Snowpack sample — Loveland Pass, Silver Plume, Colorado, USA (1/12/25, 11:40 AM MST)
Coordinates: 39.66, -105.88
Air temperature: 7 °F
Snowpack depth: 140 cm
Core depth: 10 cm
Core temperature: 41 °F
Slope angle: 11°, slope face: 30°
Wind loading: high
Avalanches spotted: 2
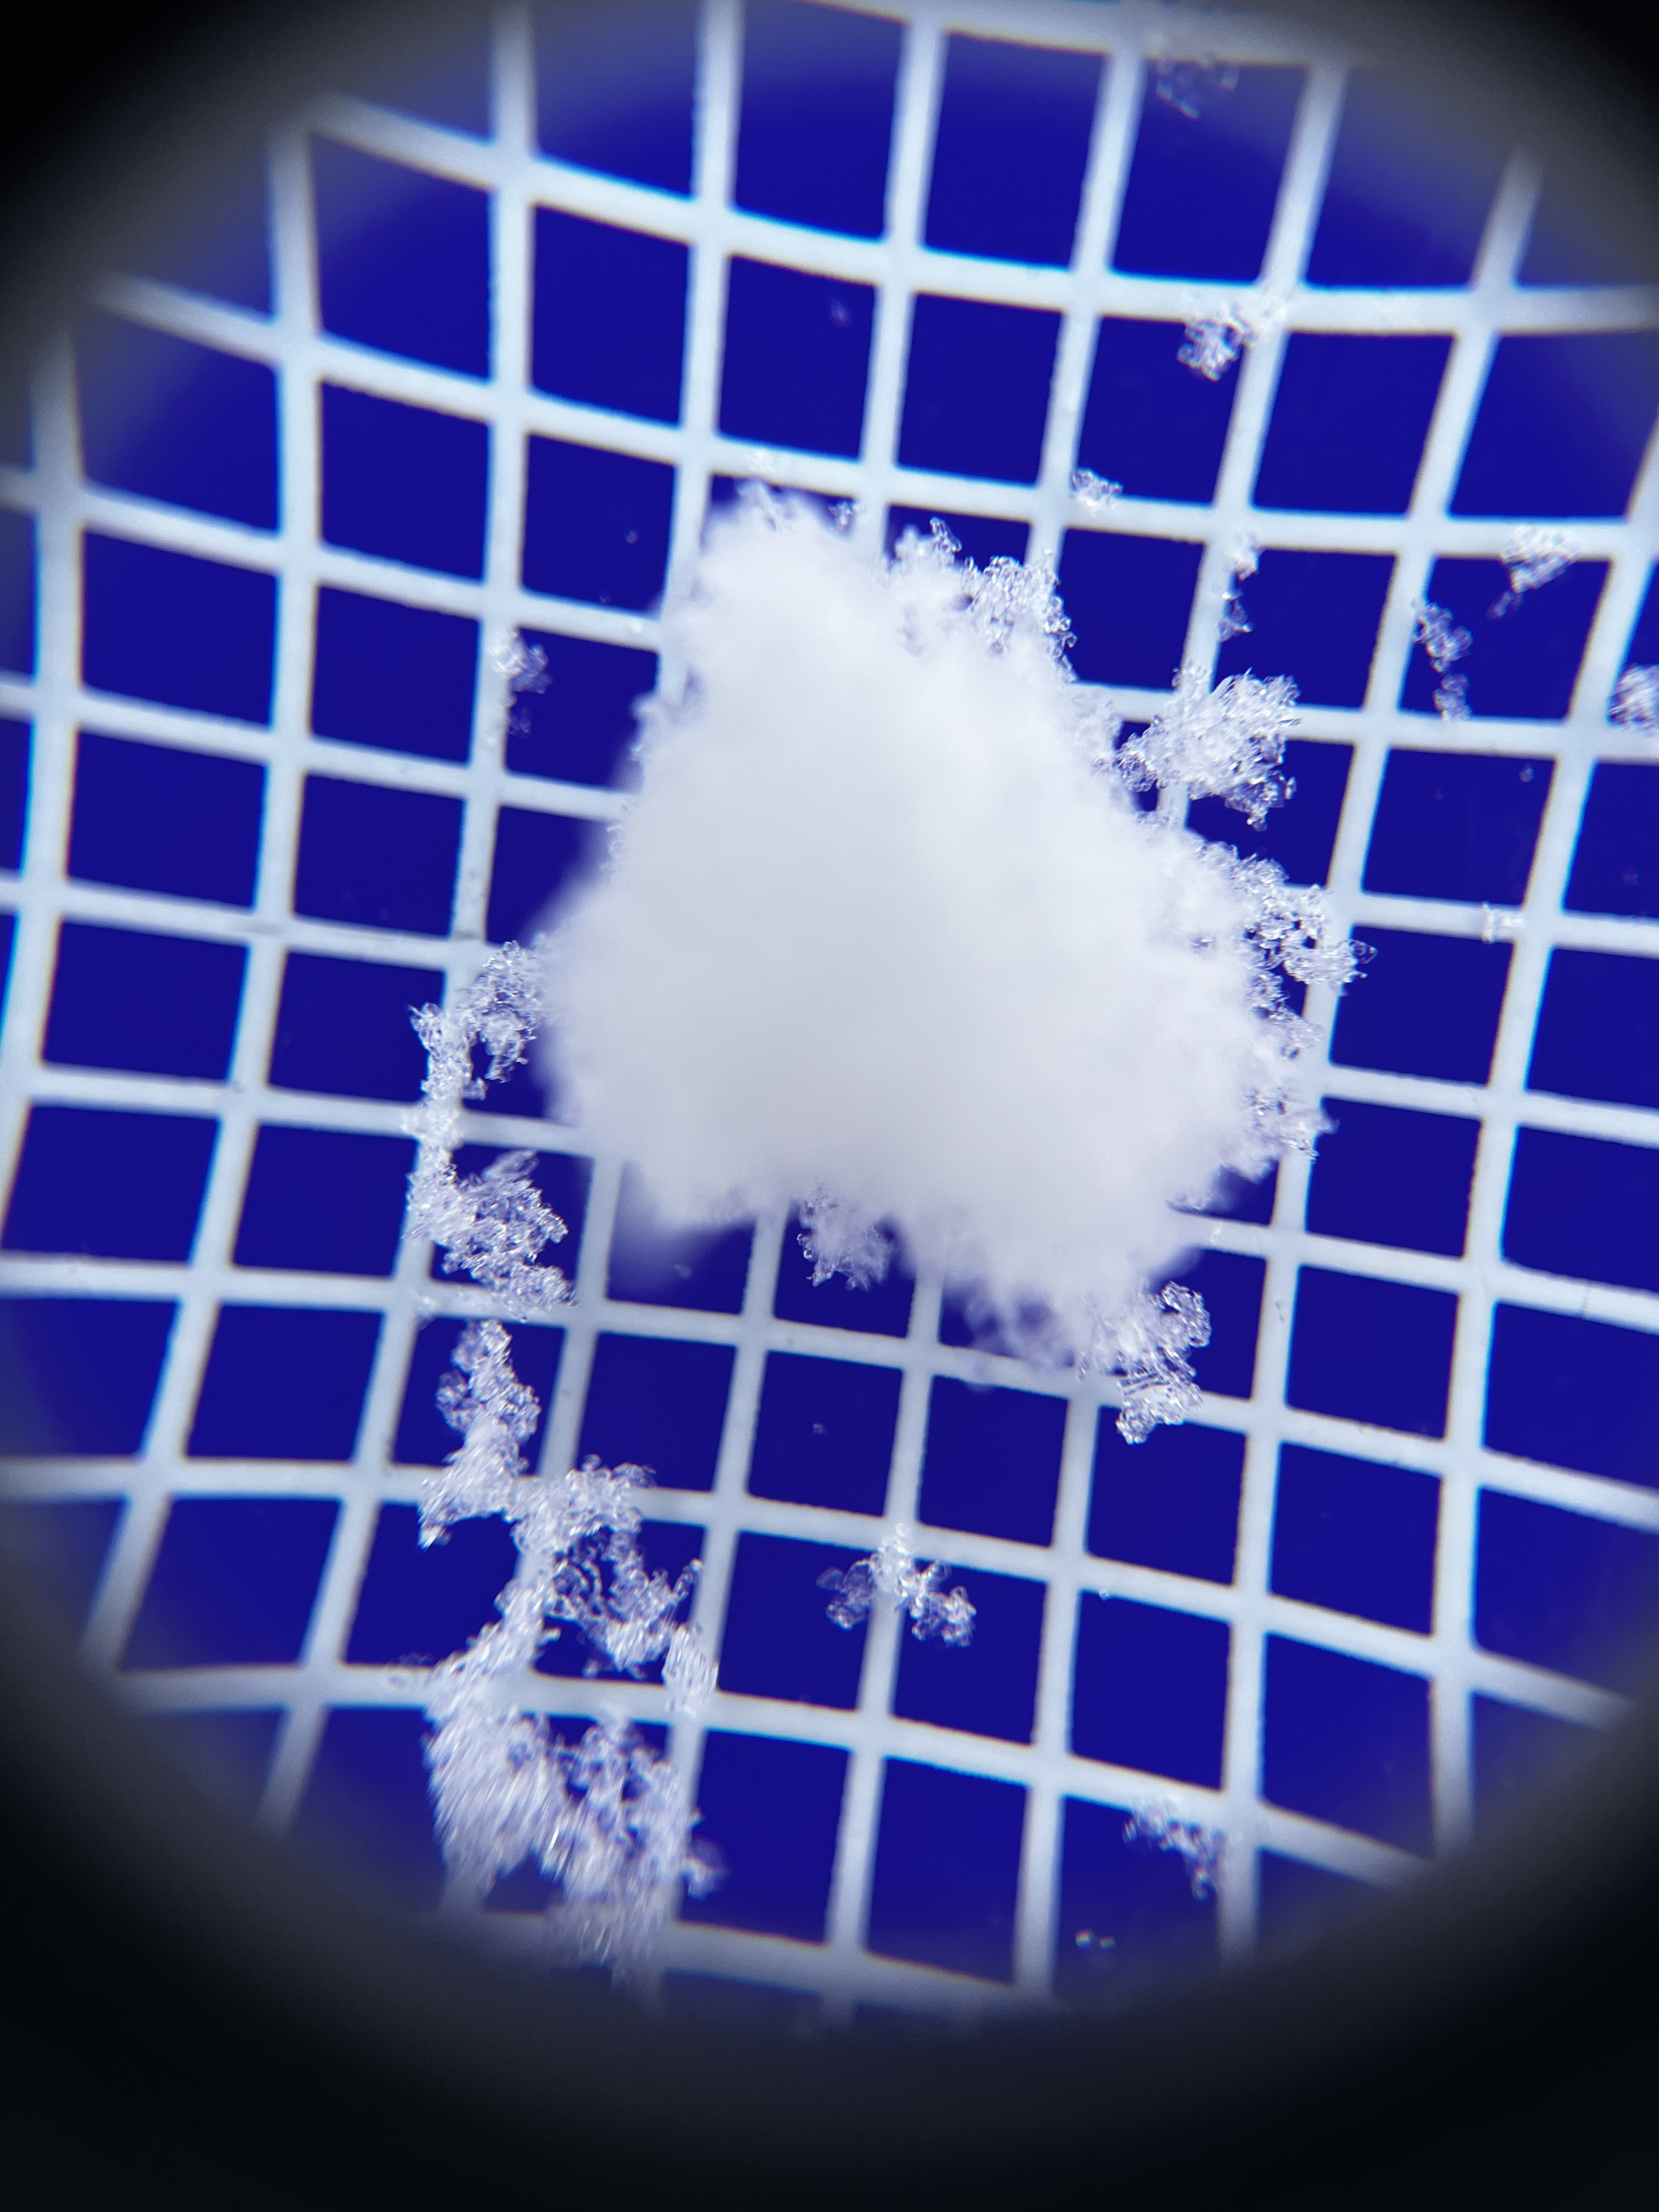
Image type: magnified_profile
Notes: Pilot using slightly modified coring method that took too large segment for snow profile picturing, advised not to use in higher level models. Two avalanche on south face nearby, partially cloudy with light snow in the last 24 hours. Lots of wind loading on eastern features.